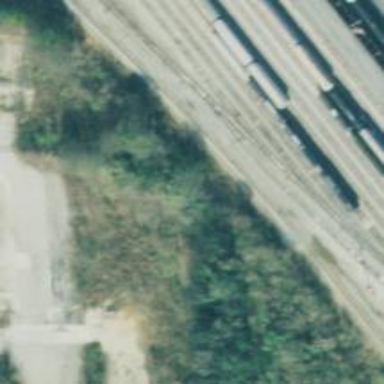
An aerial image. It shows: Abandoned railway spur.